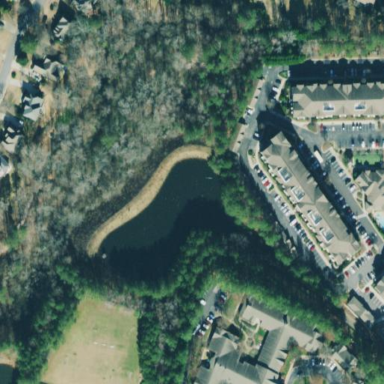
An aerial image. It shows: Detention basin filled with water.